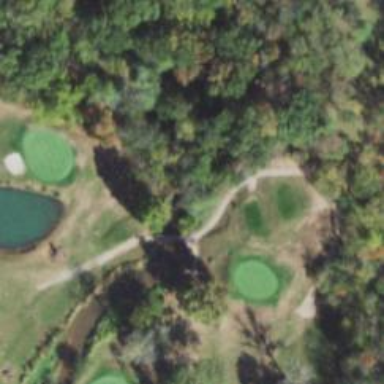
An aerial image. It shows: Service road on bridge designed for golf cartpath.